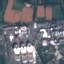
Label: Industrial